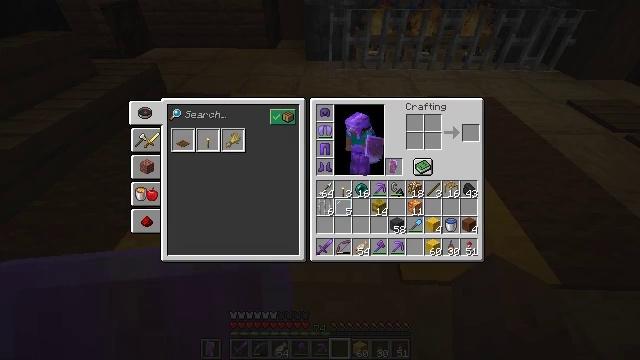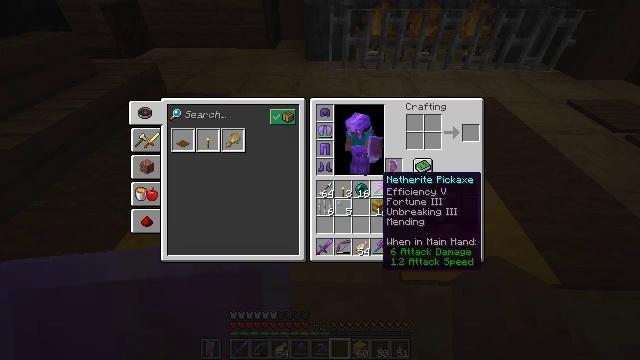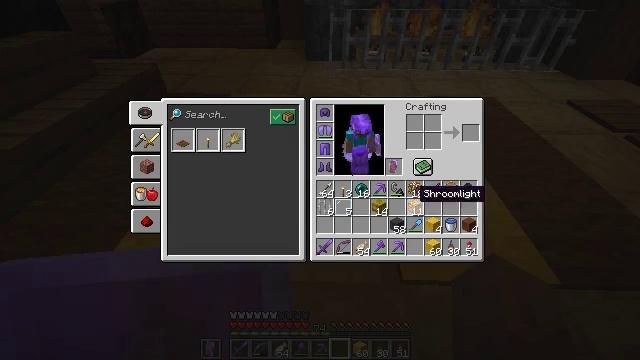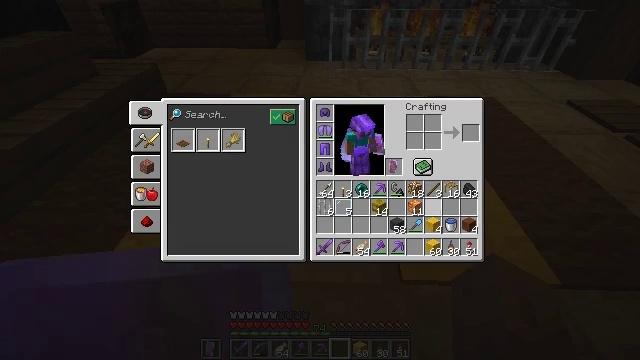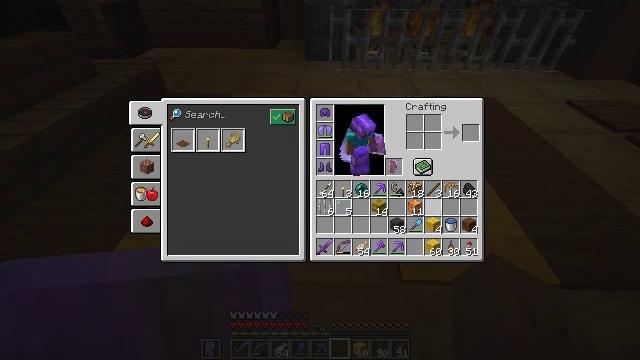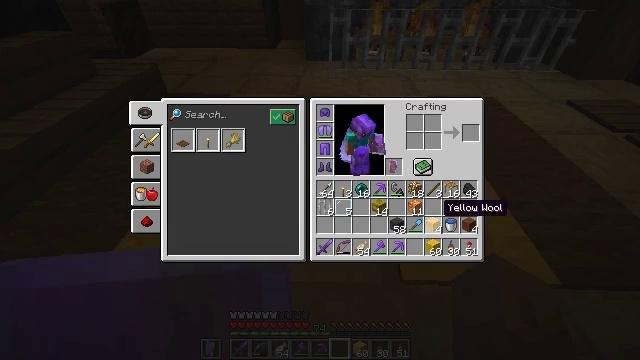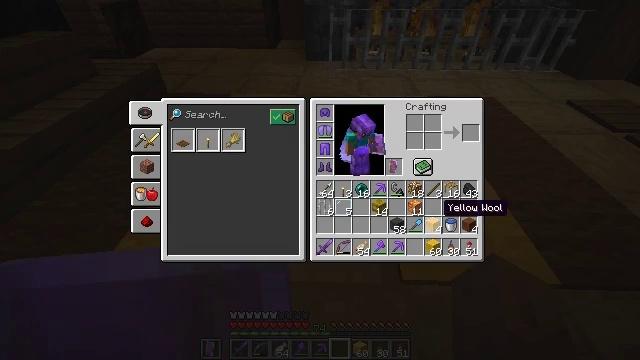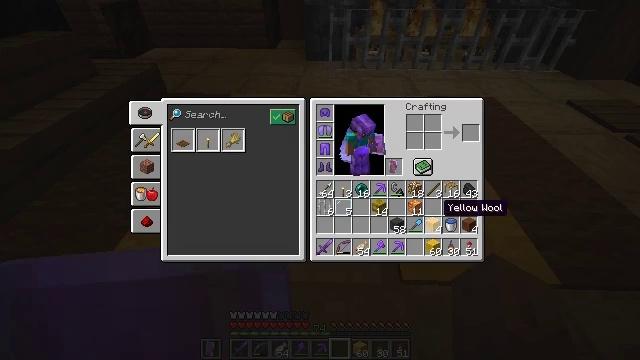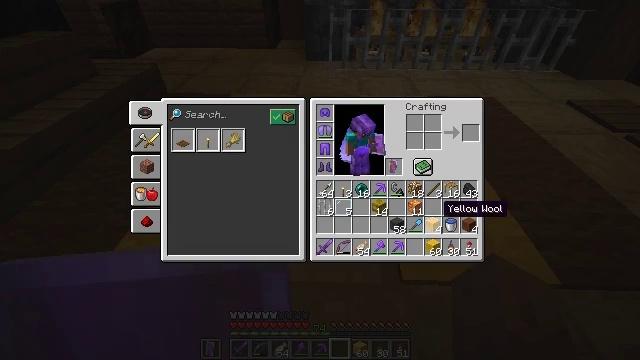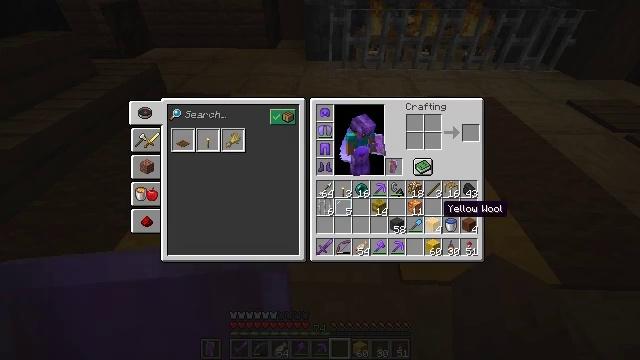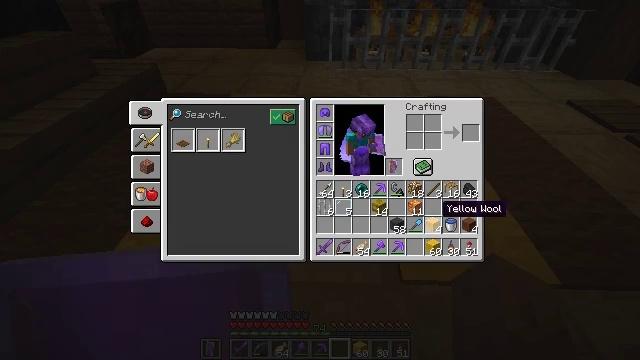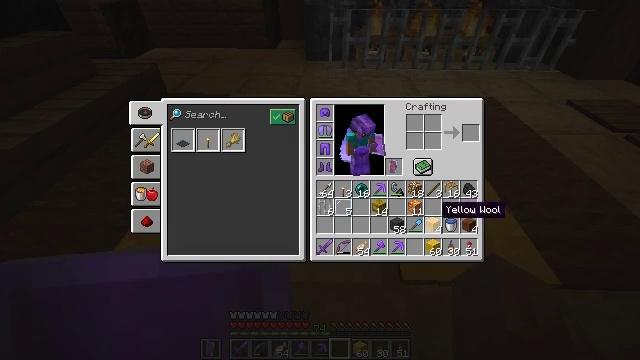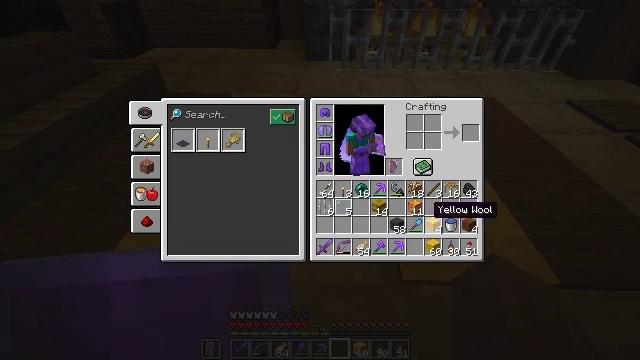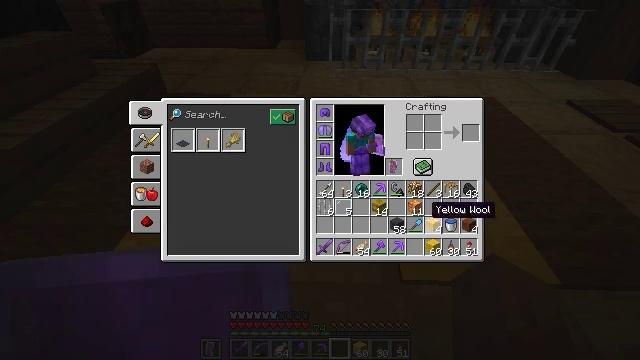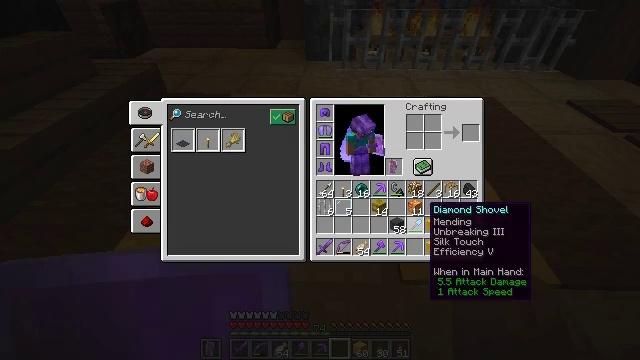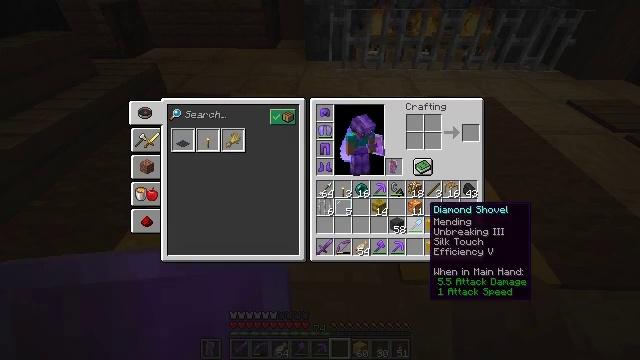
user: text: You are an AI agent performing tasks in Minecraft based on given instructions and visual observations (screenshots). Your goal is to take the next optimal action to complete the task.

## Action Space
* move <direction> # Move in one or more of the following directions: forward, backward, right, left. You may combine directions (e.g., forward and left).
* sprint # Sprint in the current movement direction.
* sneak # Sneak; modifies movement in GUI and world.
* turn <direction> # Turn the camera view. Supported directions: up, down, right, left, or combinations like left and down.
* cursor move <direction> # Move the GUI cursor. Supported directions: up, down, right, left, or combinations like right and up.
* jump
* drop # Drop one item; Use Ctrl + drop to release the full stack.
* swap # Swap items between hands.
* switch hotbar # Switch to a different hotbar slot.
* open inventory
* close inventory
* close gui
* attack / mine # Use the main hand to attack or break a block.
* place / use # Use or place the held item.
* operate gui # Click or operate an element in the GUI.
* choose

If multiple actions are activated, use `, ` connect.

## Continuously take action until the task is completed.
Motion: motion action
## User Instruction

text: Craft a gray carpet.
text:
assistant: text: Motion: cursor move right and down
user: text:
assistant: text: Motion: cursor move right and down
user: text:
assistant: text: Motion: cursor move right and down
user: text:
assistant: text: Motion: no_op
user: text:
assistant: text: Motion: no_op
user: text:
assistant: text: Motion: no_op
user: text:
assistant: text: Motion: no_op
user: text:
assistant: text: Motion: no_op
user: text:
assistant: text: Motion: no_op
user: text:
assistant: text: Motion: no_op
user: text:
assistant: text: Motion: no_op
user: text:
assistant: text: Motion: cursor move left
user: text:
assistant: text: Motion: no_op
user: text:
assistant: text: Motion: no_op
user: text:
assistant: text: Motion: no_op
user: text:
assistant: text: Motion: no_op
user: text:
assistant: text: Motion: no_op
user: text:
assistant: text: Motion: cursor move right
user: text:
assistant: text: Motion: cursor move right
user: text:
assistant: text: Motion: cursor move right
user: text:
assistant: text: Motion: no_op
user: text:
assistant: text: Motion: no_op
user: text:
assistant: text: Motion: cursor move left
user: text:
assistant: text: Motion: cursor move left
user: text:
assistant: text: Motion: cursor move left
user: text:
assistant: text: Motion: no_op
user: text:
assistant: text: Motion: no_op
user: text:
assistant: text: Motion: no_op
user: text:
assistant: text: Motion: no_op
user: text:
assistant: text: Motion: no_op